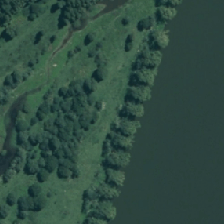
Land cover: deciduous_hardwood